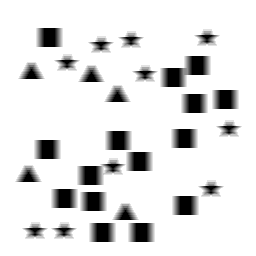
Squares: 15
Triangles: 5
Stars: 10
Total shapes: 30